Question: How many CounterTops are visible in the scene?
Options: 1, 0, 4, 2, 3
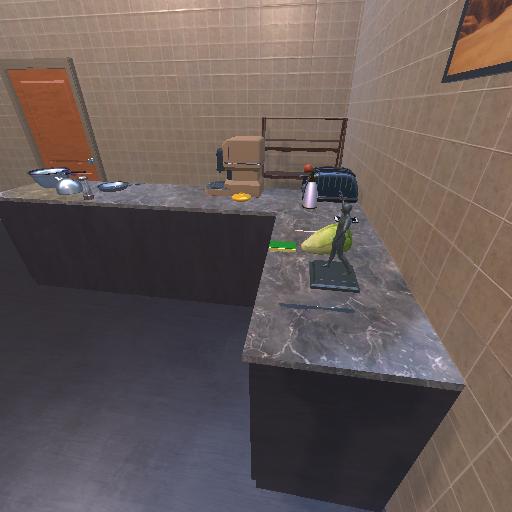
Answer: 1